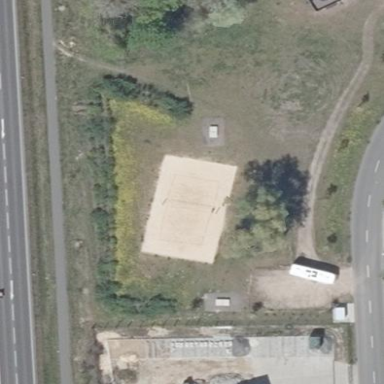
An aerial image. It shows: Sandy volleyball pitch for leisure with sports theme.